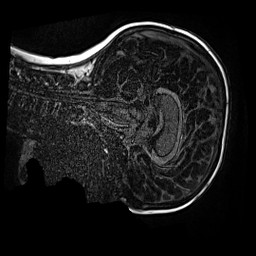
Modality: MP2RAGE
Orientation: sagittal
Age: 9
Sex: male
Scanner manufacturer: siemens
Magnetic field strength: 3 T
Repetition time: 4 s
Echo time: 0.00299 s